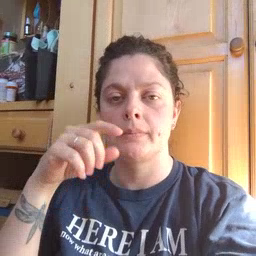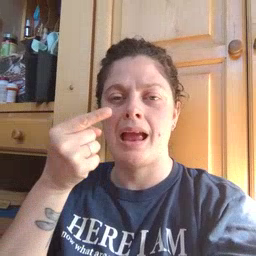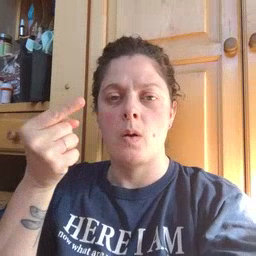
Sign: owie